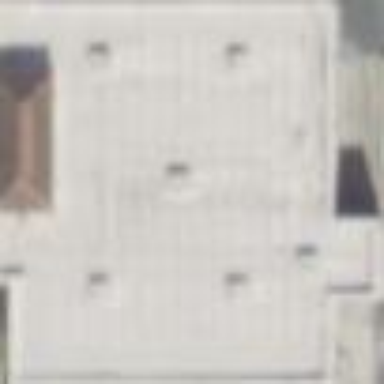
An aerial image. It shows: Building.